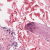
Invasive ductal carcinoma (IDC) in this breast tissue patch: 0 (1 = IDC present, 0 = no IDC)